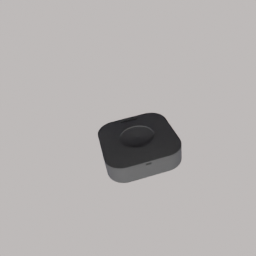
Label: electronics